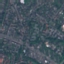
Land use / land cover: Residential